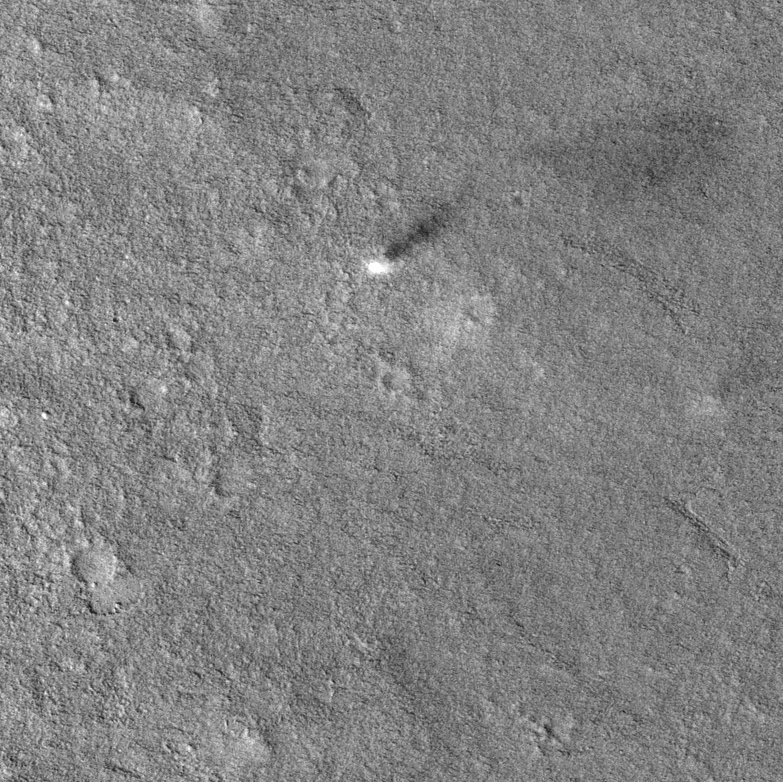
Label: dustdevil